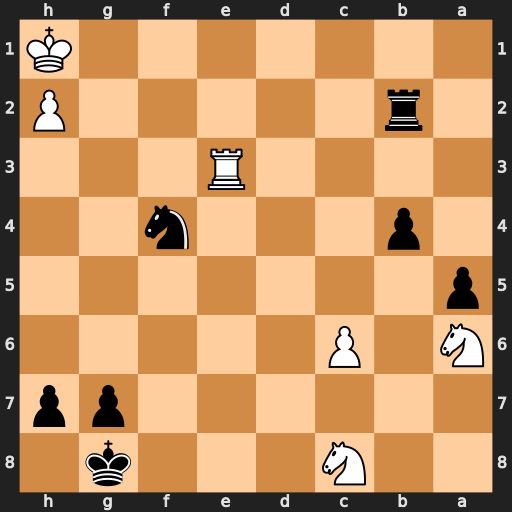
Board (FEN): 2N3k1/6pp/N1P5/p7/1p3n2/4R3/1r5P/7K
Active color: b
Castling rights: -
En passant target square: -
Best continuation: Rb1+ Re1 Rxe1#